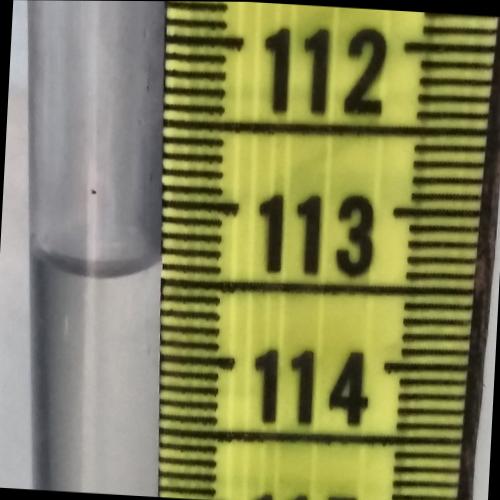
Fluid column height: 113.4 cm